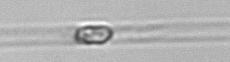
Label: Dactyliosolen_blavyanus